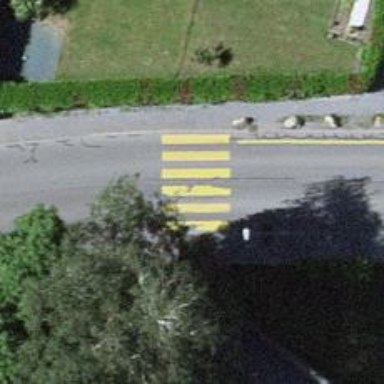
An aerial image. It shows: Marked crossing with zebra stripes on the road.